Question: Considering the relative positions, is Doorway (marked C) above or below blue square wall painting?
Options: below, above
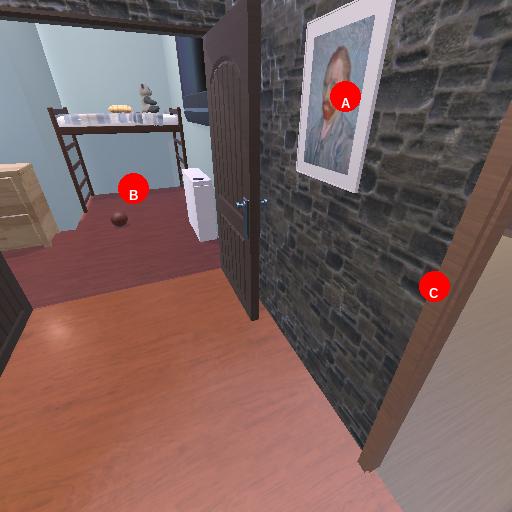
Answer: below